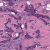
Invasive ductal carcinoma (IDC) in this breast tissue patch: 1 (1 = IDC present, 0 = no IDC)